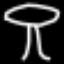
Label: mushroom